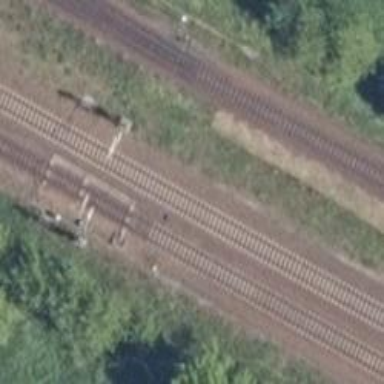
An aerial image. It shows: Railway switch.